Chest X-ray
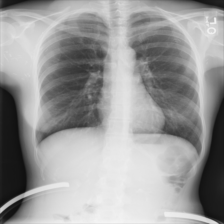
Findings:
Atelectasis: negative
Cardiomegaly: negative
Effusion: negative
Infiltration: negative
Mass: negative
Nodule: negative
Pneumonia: negative
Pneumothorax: negative
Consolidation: negative
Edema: negative
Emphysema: negative
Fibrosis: negative
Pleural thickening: negative
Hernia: negative